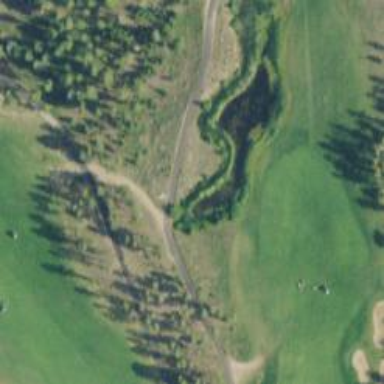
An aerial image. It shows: Asphalt path used as golf cart path.